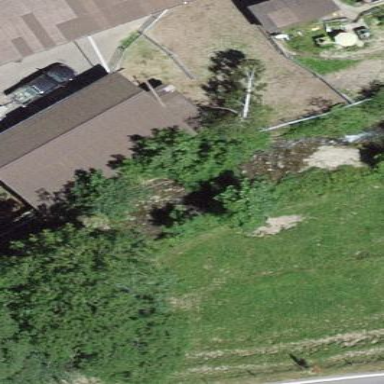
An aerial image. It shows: Shed building.